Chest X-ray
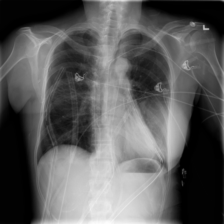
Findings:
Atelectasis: negative
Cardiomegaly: negative
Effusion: negative
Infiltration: negative
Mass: negative
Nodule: negative
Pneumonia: negative
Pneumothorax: negative
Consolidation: negative
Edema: negative
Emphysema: negative
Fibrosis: negative
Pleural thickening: negative
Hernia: negative